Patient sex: M
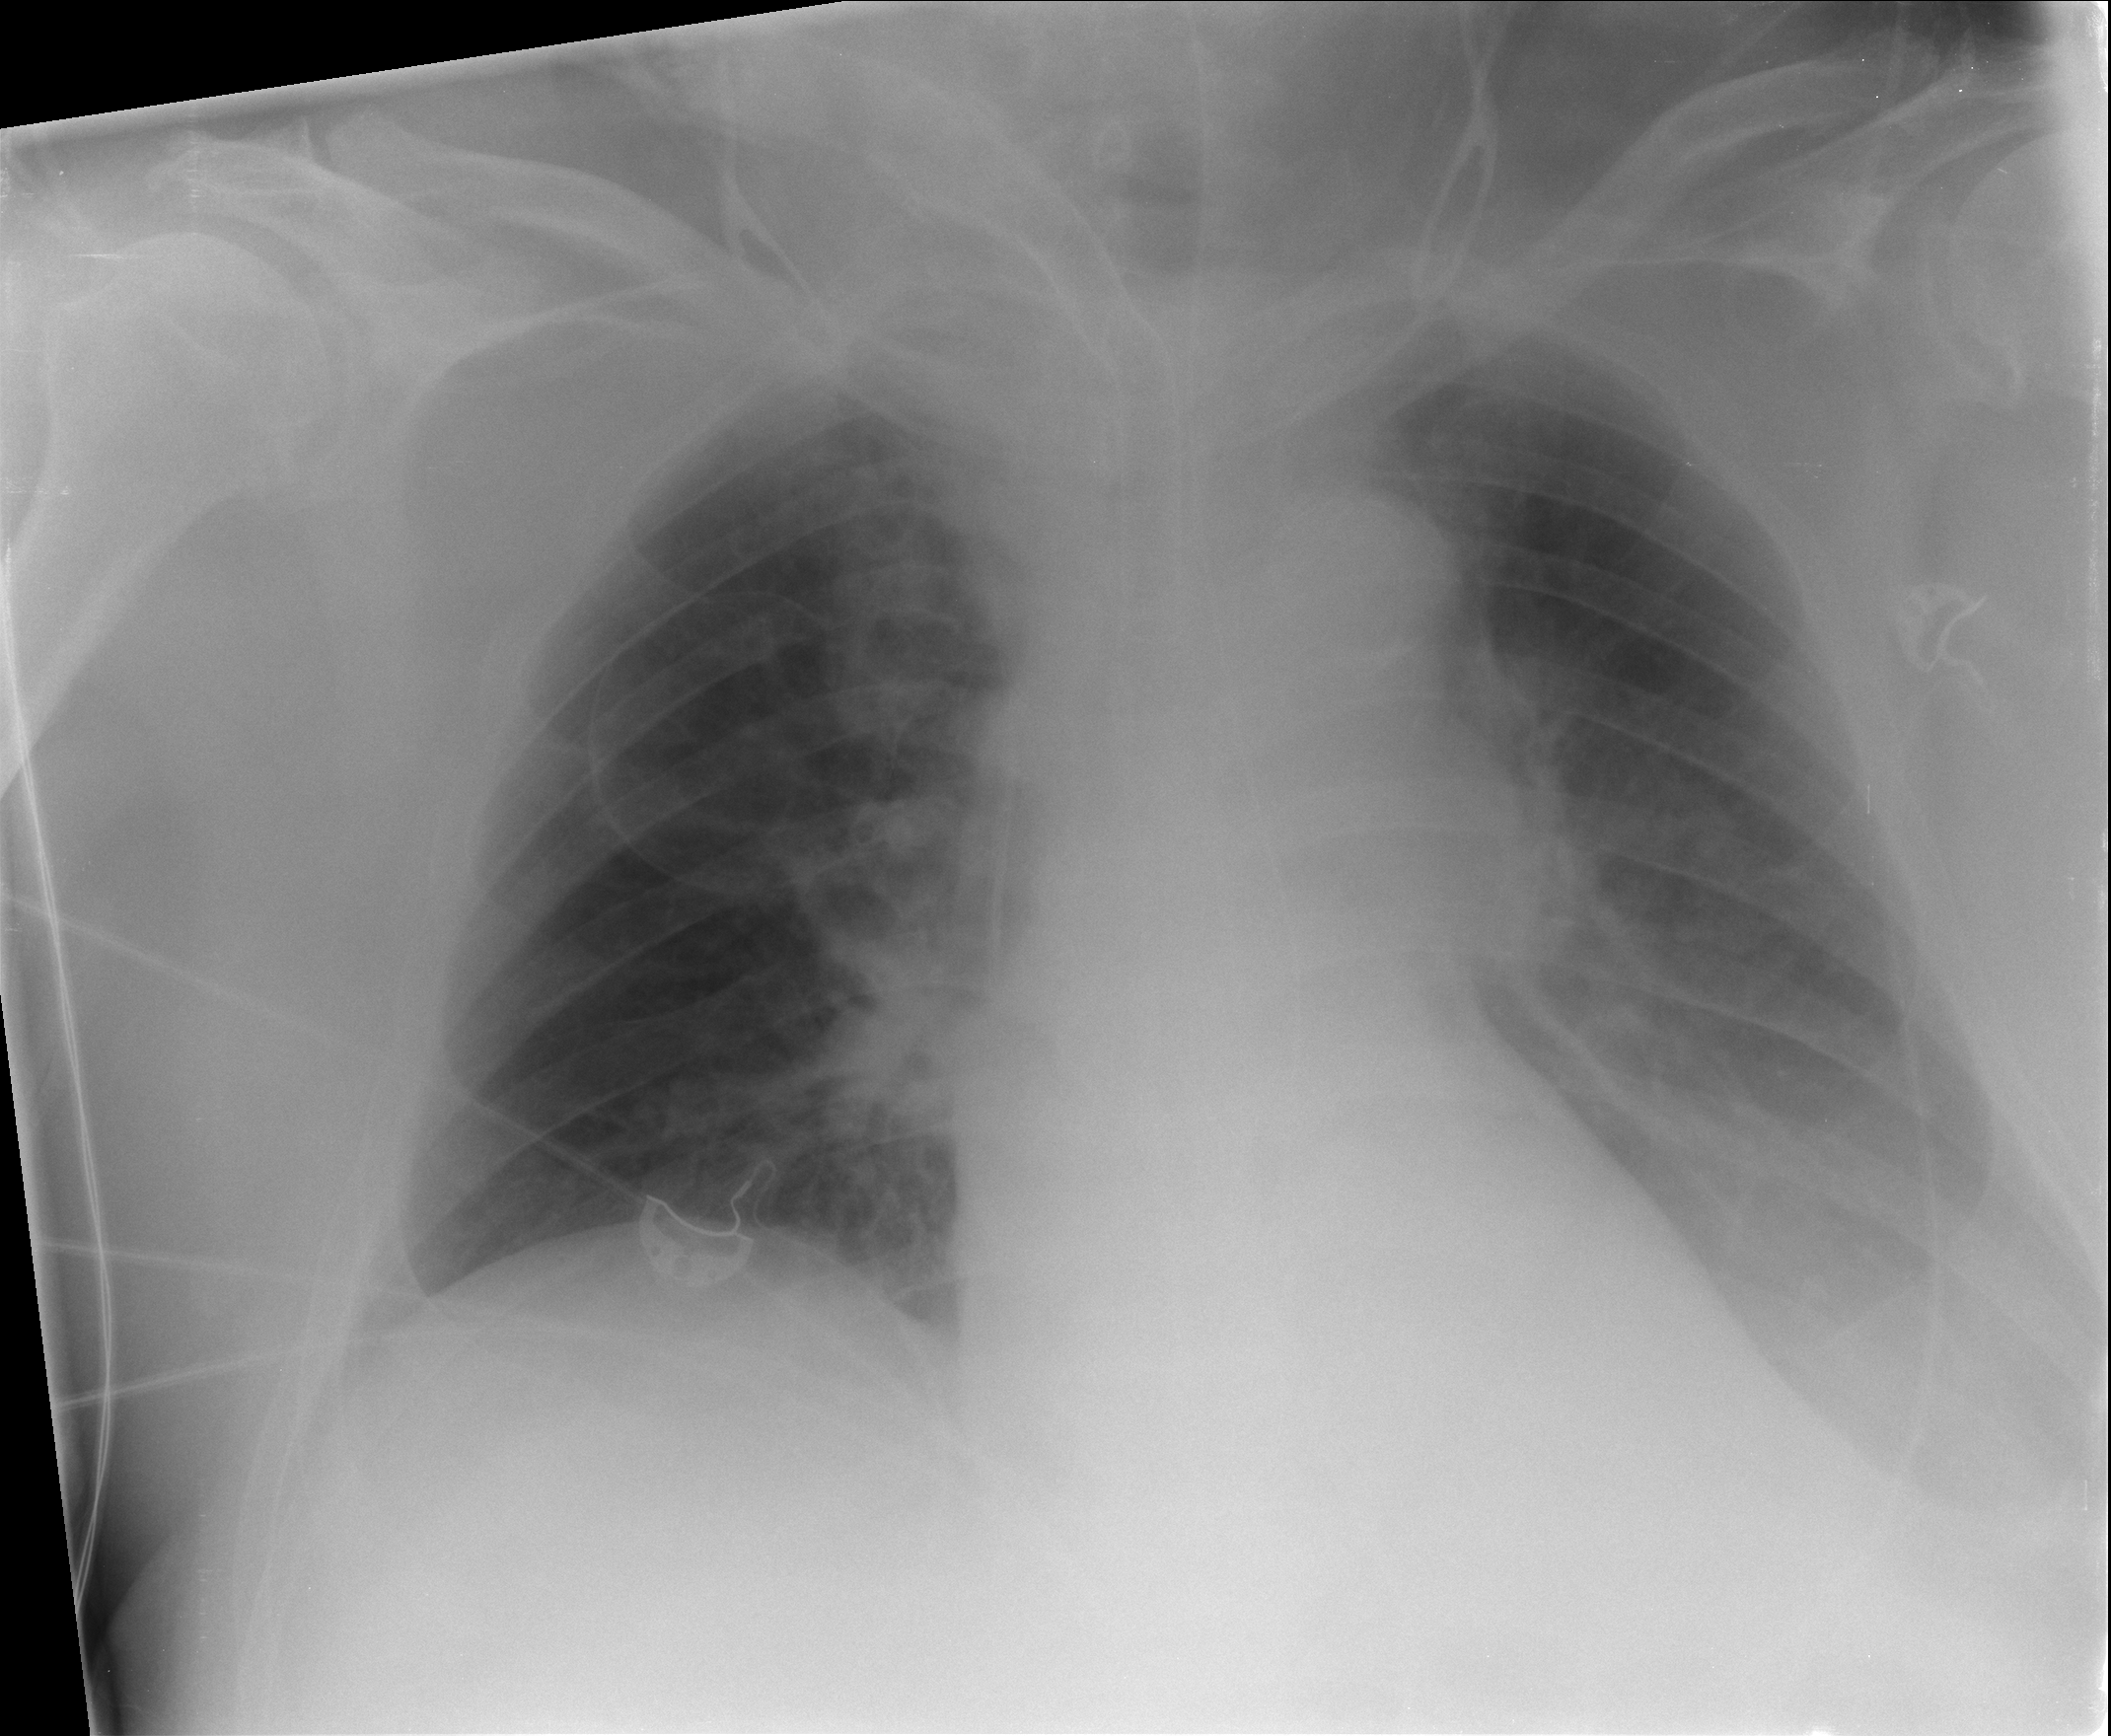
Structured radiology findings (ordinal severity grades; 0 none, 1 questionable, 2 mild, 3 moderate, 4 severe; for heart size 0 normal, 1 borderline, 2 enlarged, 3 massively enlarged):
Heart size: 0
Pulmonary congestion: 0
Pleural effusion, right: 0
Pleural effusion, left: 2
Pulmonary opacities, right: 0
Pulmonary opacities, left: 0
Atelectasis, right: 0
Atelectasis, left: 2